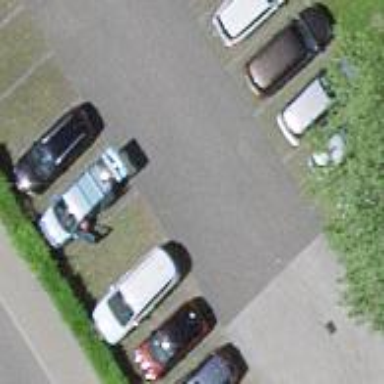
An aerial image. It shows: Parking area with grass paver surface.